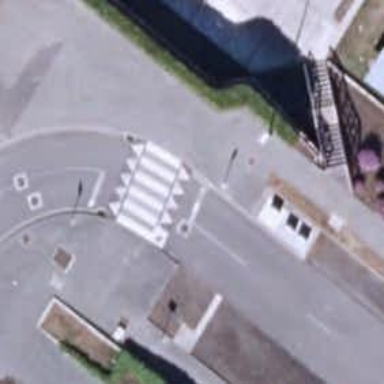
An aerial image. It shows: Marked crossing with traffic-calming table.